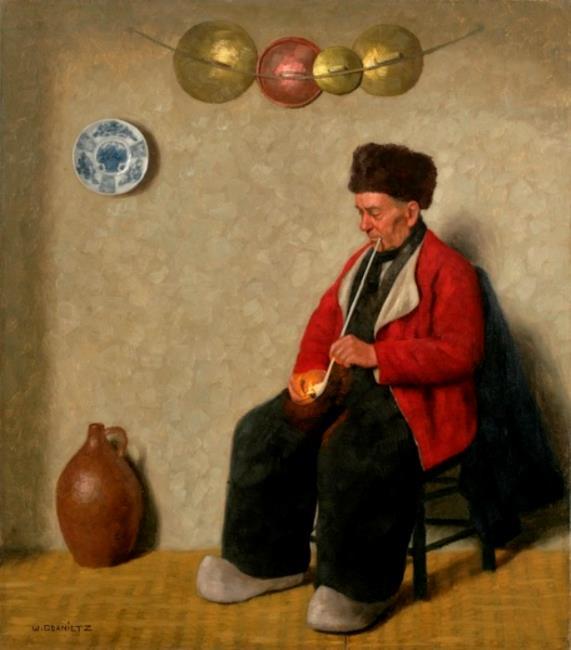
Title: Volendam fisherman lighting his pipe
Artist: Wilhelm Gdanietz
Earliest date: 1927
Latest date: 1927
Genre: painting
Iconography: Tobacco
Keywords: fisherman, genre, man, sitting, pipe, lighting, sabot, jug (vessel), plate (general, dish), porcelain (visual work)